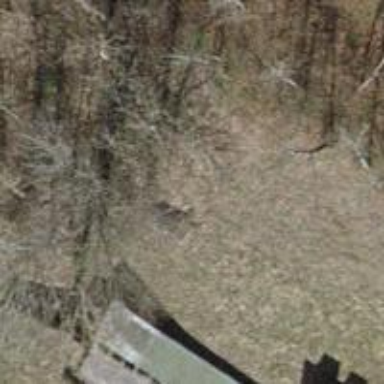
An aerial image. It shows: Retaining wall.